Question: I have some issues with rails 4 ,gmaps4rails 2 when loading gmaps4rails in a bootstrap modal.
image would not display full width as shown below

if I hit inspect element on my browser it would resize the map and everything will be fine.
I'm just not sure how to get the map to show full width!
thanks
all the code is in same view
link_to:
'''
<%= link_to @trip.destination, trip_path(@trip), {:remote => true, 'data-toggle' => "modal", 'data-target' => '#myModal', 'data-no-turbolink' => true , 'data-type' => "html", :class => "pull-right"}%>
'''
modal:
'''
<div class="modal fade" id="myModal" tabindex="-1" role="dialog" aria-labelledby="myModal" aria-hidden="true">
<div class="modal-dialog modal-lg">
<div class="modal-content">
<div class="modal-header">
<button type="button" class="close" data-dismiss="modal" aria-hidden="true">&times; </button>
<h4 class="modal-title" id="myModalLabel"><%=@trip.destination%></h4>
</div>
<div class="modal-body">
<div style='width: 800px;'>
<div id="map" style='width: 800px; height: 400px;'></div>
</div>
</div>
<div class="modal-footer">
<button type="button" class="btn btn-default" data-dismiss="modal">Close</button>
</div>
</div>
</div>
</div>
'''
script:
'''
<script type="text/javascript">
handler = Gmaps.build('Google');
handler.buildMap({ provider: {}, internal: {id: 'map'}}, function(){
markers = handler.addMarkers(<%=raw @hash.to_json %>);
handler.bounds.extendWith(markers);
handler.fitMapToBounds();
handler.getMap().setZoom(12);
});
</script>
'''
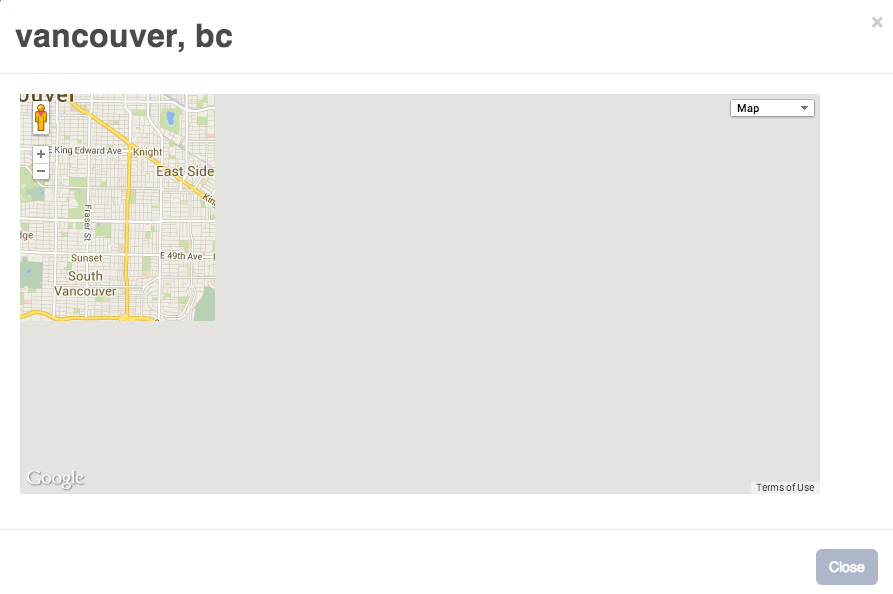
Answer: Try to build the google maps once the modal is shown
'''
$('#myModal').on('shown.bs.modal', function (e) {
handler = Gmaps.build('Google');
handler.buildMap({ provider: {}, internal: {id: 'map'}}, function(){
markers = handler.addMarkers(<%=raw @hash.to_json %>);
handler.bounds.extendWith(markers);
handler.fitMapToBounds();
handler.getMap().setZoom(12);
});
});
'''